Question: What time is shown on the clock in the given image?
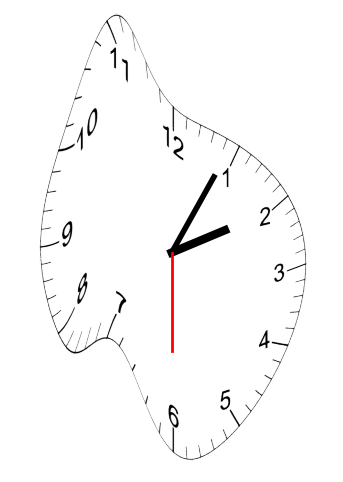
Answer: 02:04:30